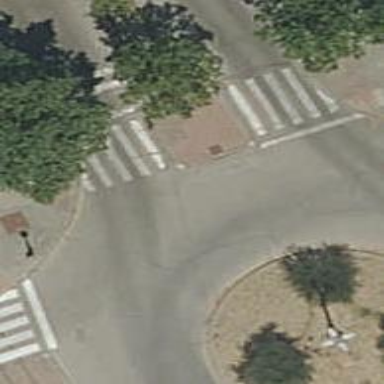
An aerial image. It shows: Uncontrolled zebra crossing on the road.